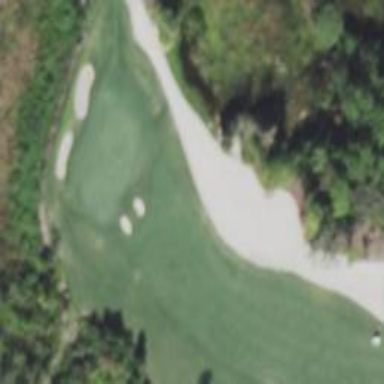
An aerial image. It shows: Sandy area is golf bunker.